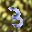
Label: 3